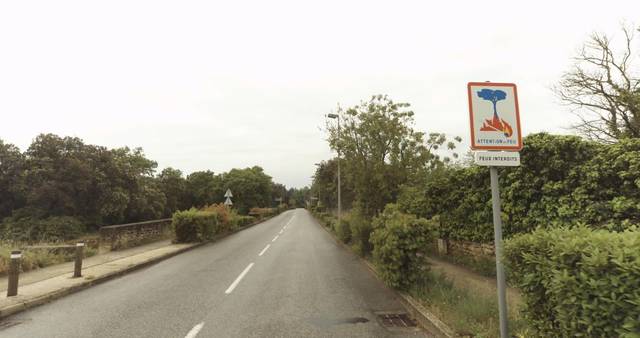
Region: France
Coordinates: 43.954, 4.538